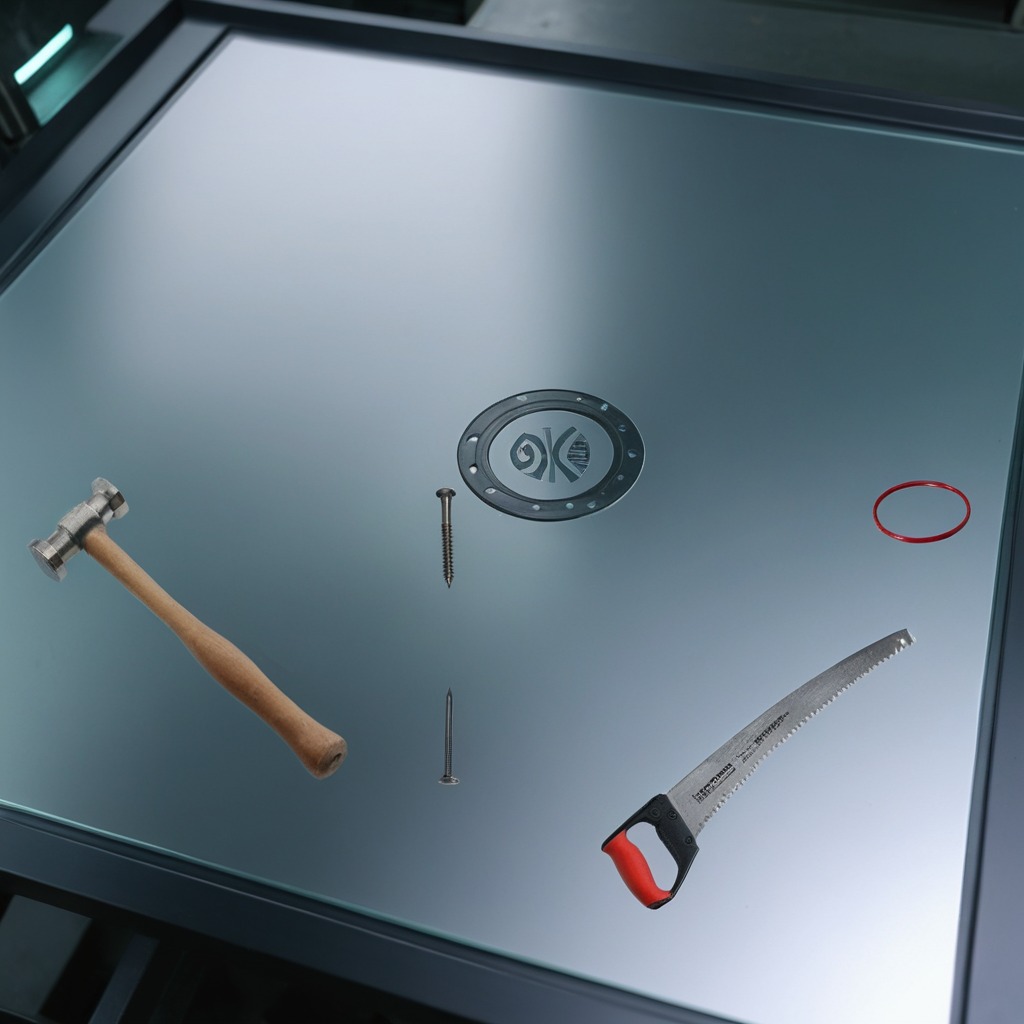
A rubber O'ring, a hammer, an iron nail, a metal machine screw, and a handheld metal saw are lying on the metal table in a machine shop under fluorescent lights.